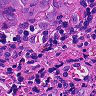
Metastatic tissue present: yes